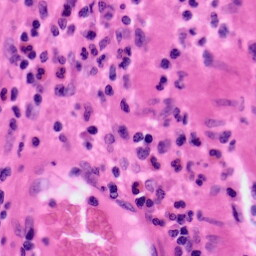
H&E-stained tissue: Colon